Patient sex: F
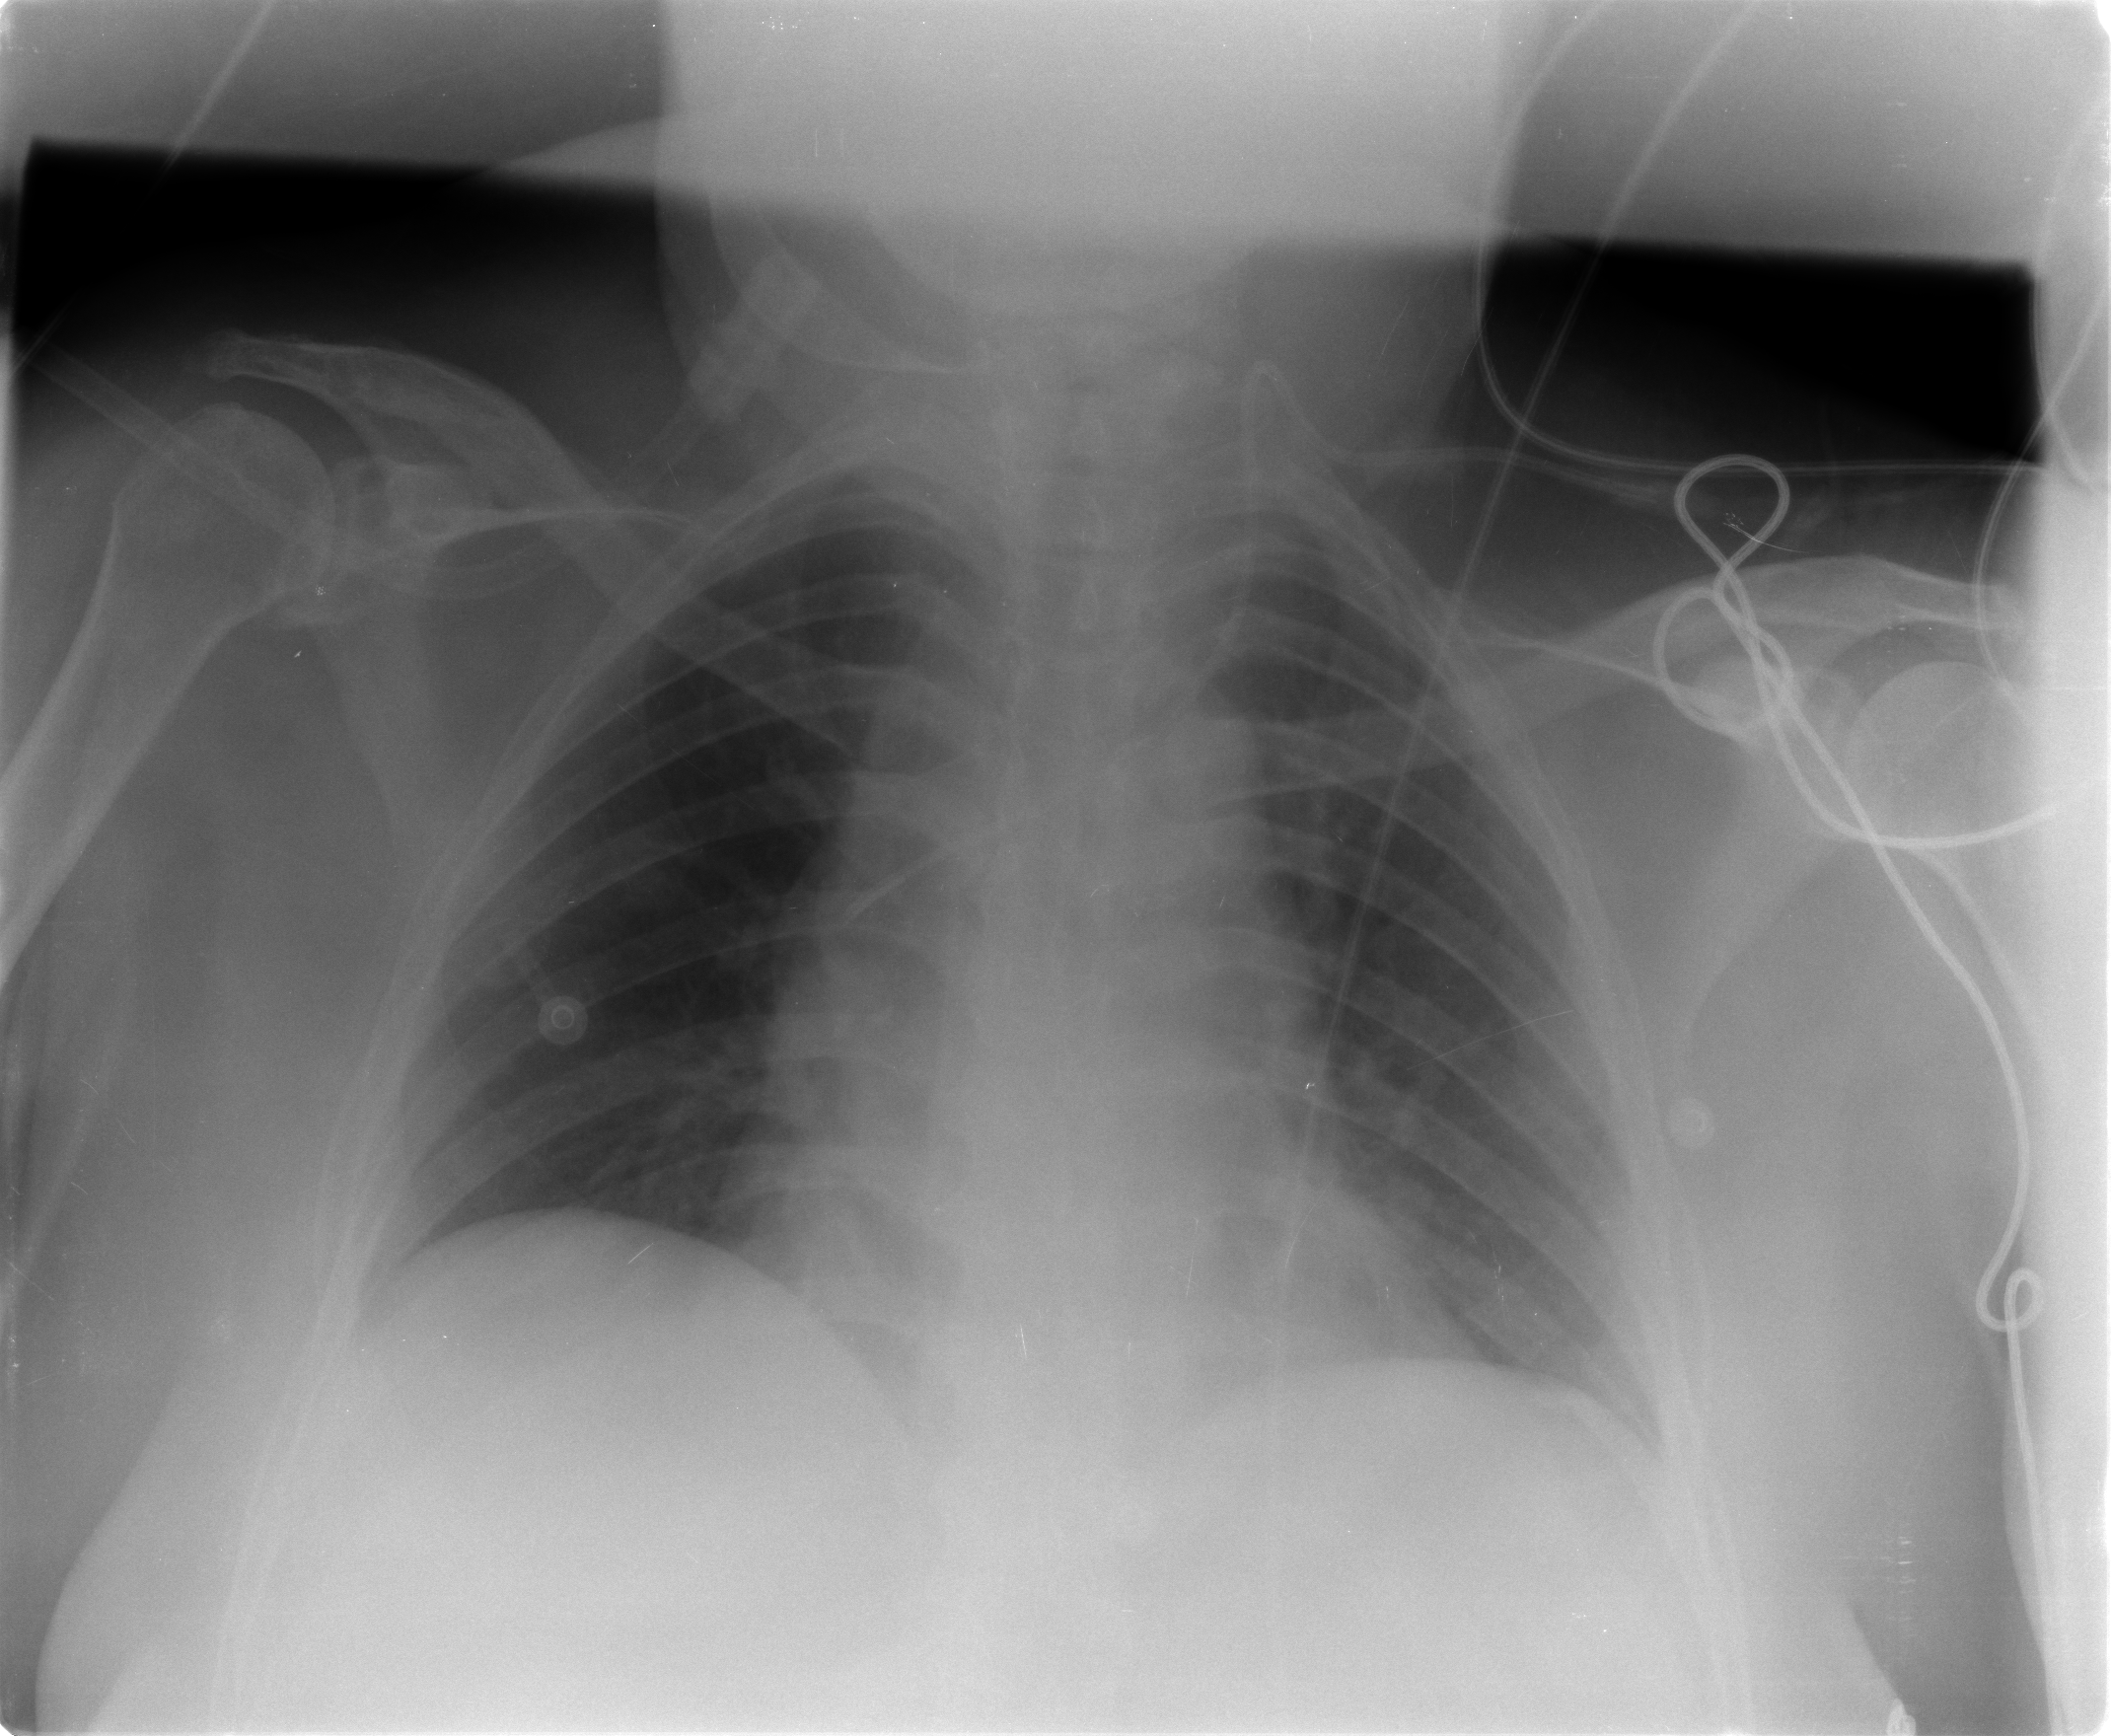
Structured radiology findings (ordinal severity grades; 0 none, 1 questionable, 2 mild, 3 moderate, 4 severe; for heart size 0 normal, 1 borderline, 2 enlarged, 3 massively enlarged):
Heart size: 0
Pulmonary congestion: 0
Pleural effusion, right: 0
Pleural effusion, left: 0
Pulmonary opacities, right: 0
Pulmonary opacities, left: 0
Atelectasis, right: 0
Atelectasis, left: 1